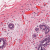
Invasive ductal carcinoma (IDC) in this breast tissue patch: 0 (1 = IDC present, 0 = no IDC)